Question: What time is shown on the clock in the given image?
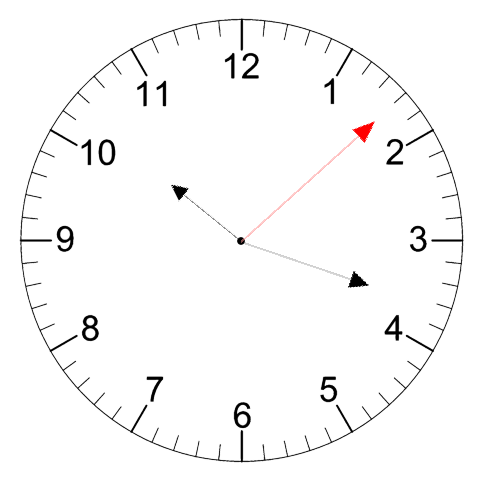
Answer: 10:18:08